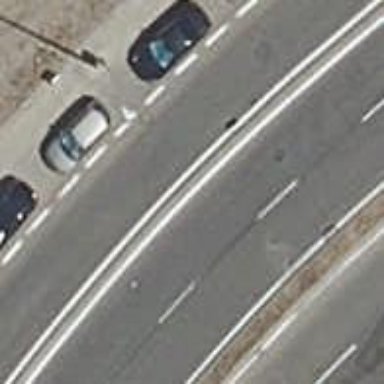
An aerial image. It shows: Kerb serving as barrier.